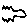
Label: bird